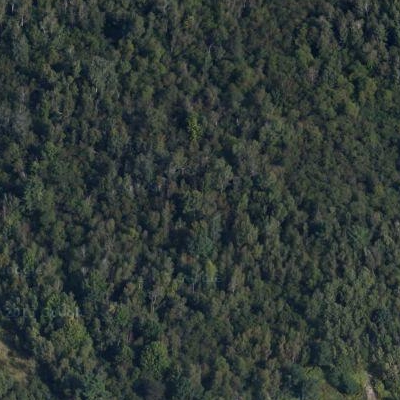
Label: Forest